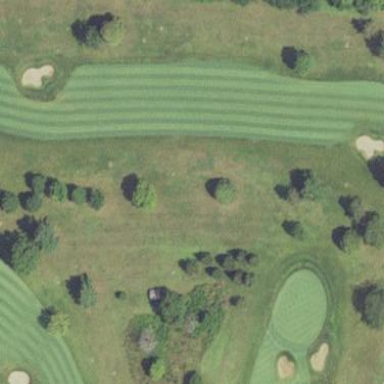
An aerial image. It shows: Golf fairway surrounded by grass.